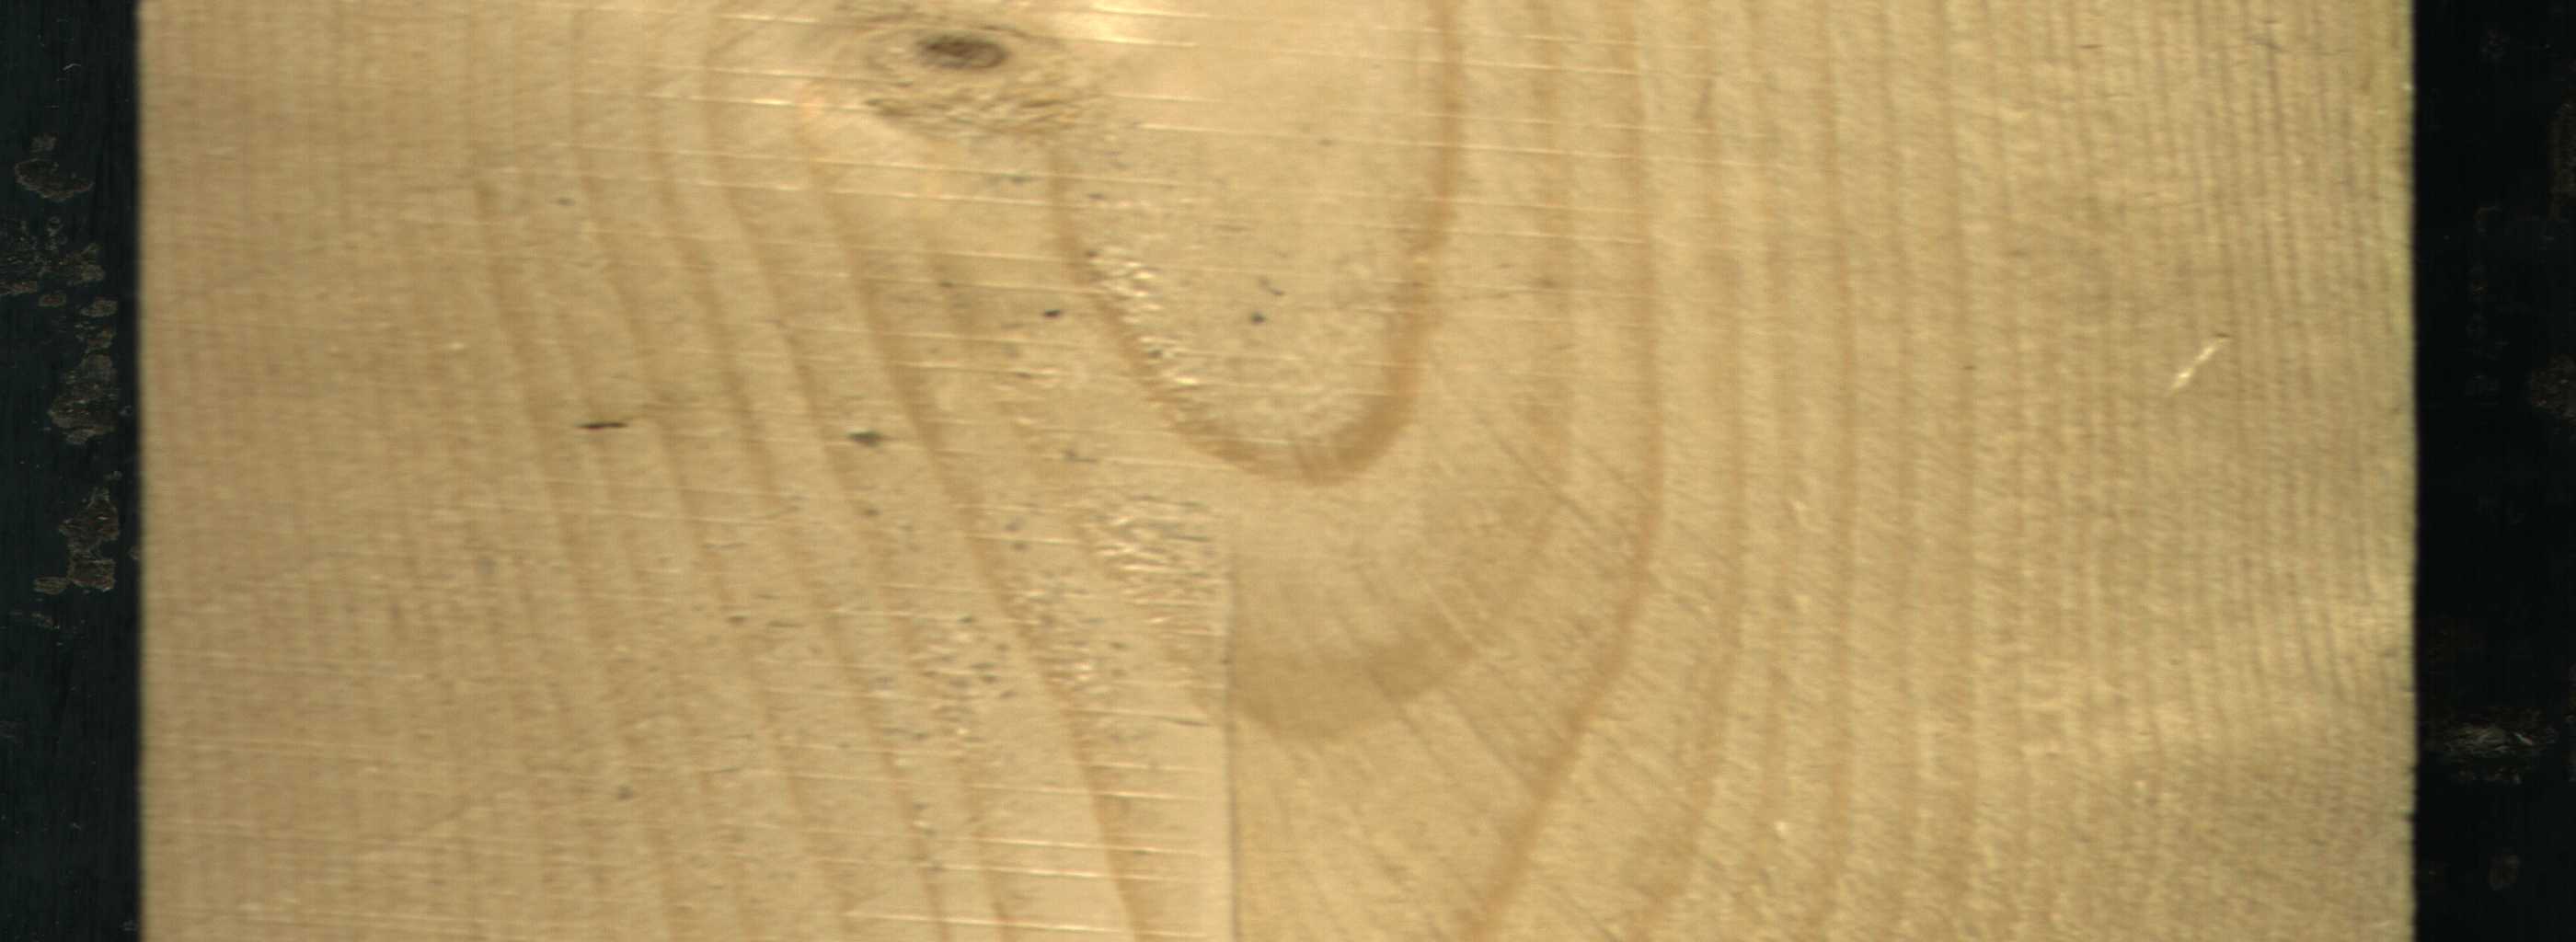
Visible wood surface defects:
Live_Knot